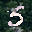
Label: 5